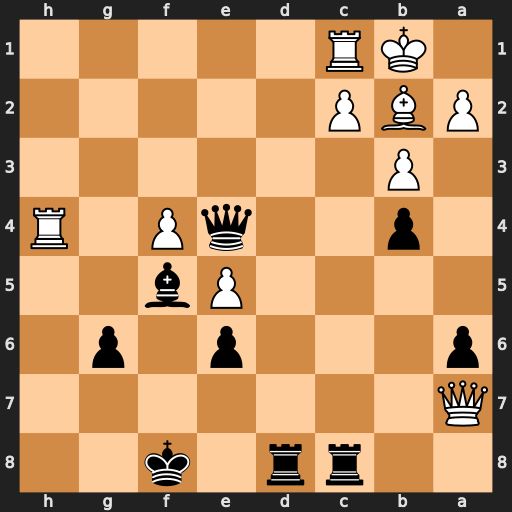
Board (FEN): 2rr1k2/Q7/p3p1p1/4Pb2/1p2qP1R/1P6/PBP5/1KR5
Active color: b
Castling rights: -
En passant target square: -
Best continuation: Qxc2+ Rxc2 Bxc2+ Ka1 Rd1+ Bc1 Rxc1+ Kb2 Rb1#